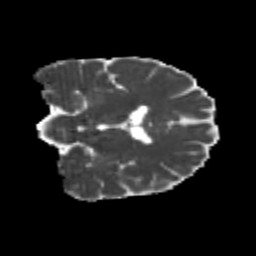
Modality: MD
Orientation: coronal
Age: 22
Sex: male
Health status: healthy
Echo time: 0.074 s